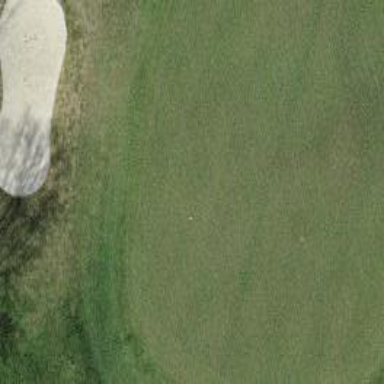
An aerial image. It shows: Picturesque green golfing area with grass land use.